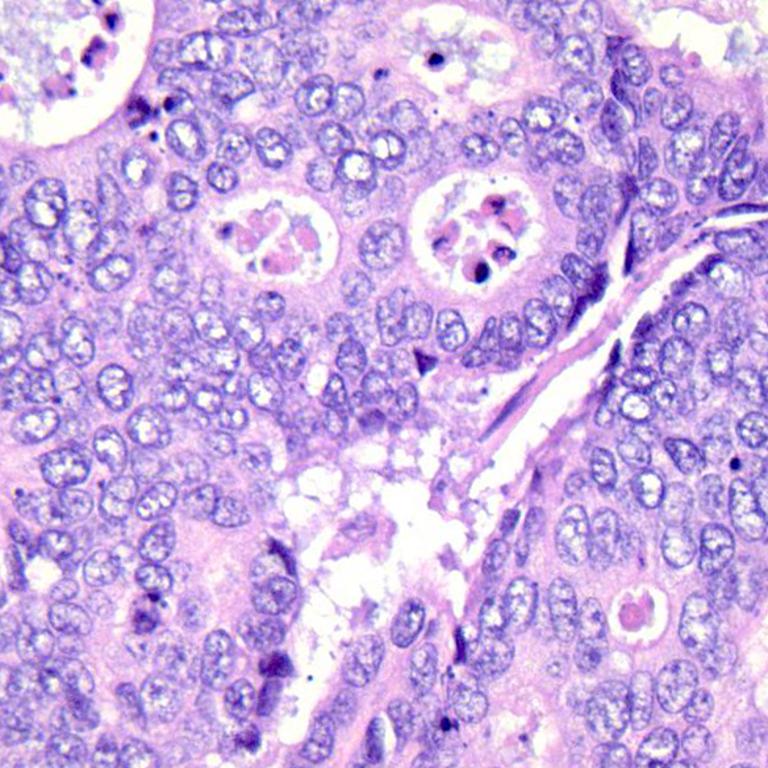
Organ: colon
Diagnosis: adenocarcinomas